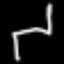
Label: chair